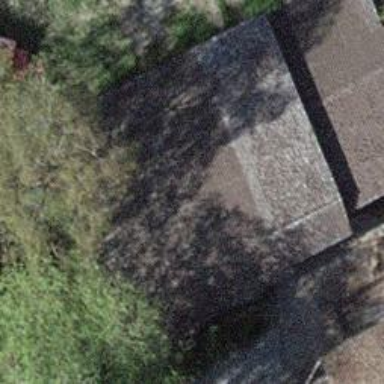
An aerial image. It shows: Barn.